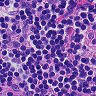
Metastatic tissue present: no